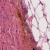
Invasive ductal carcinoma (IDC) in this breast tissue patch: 0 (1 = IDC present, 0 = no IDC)